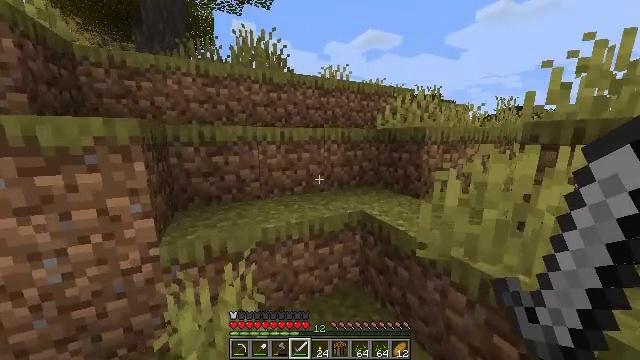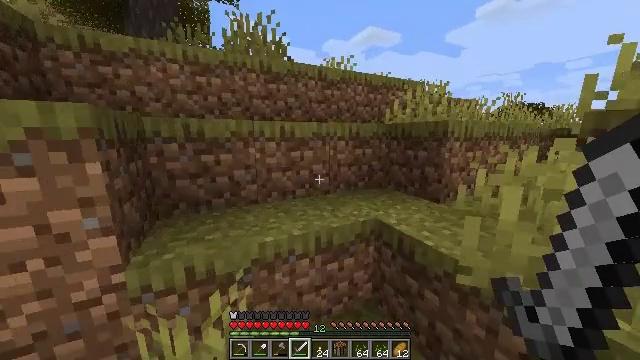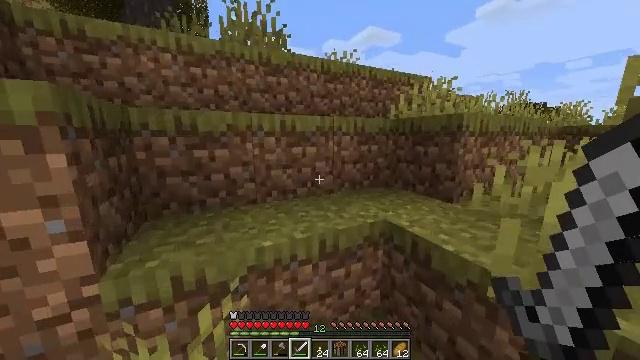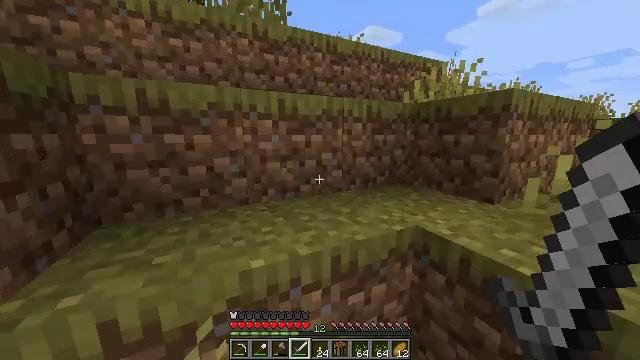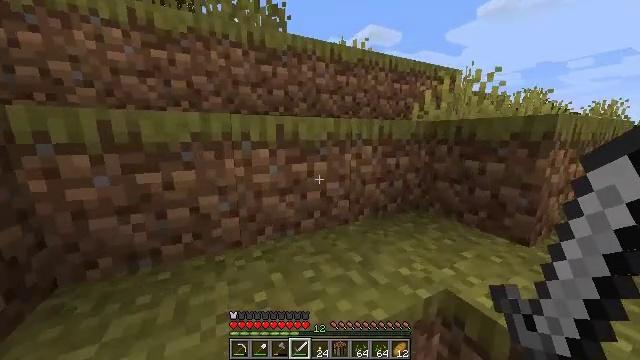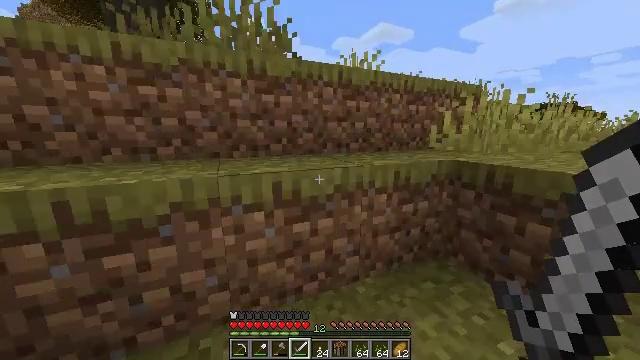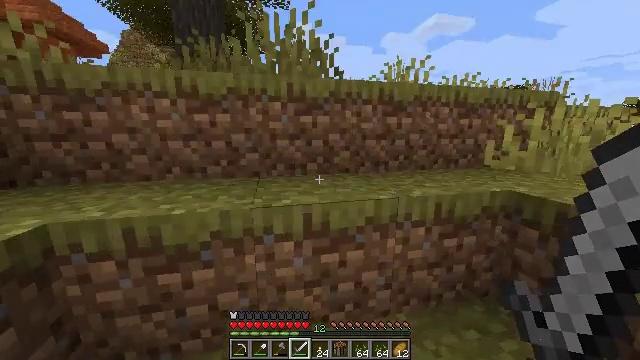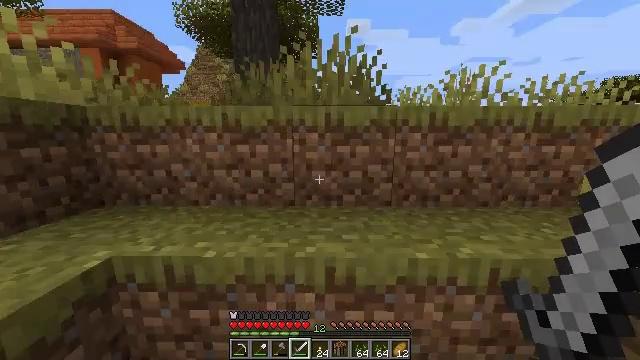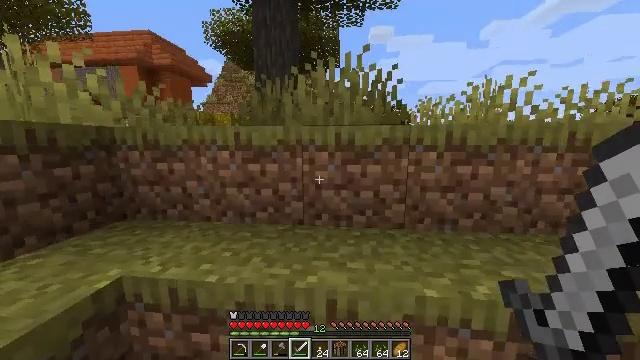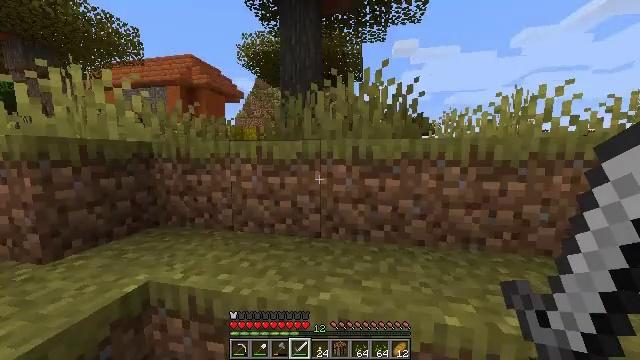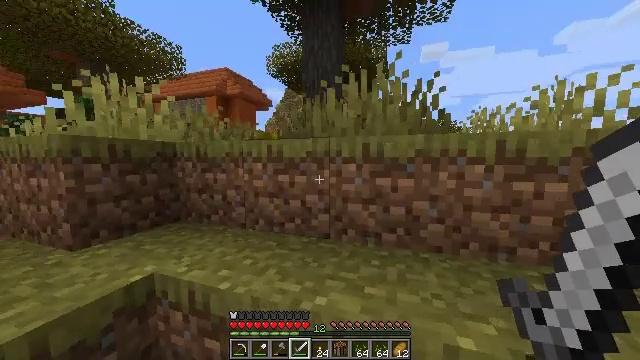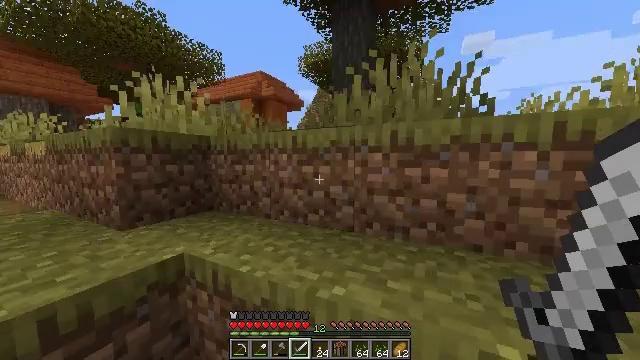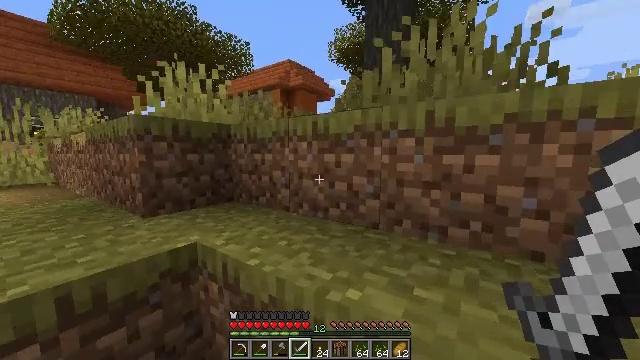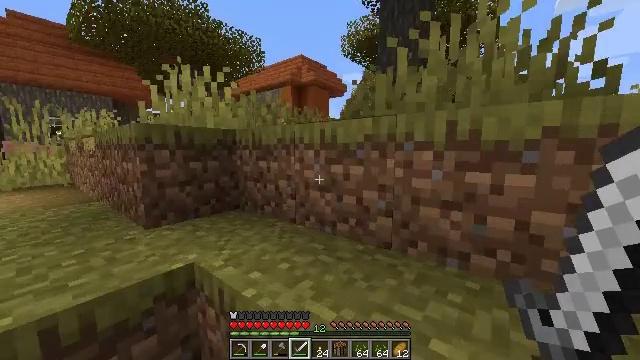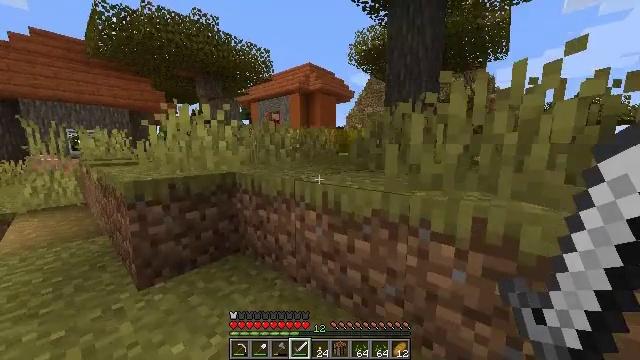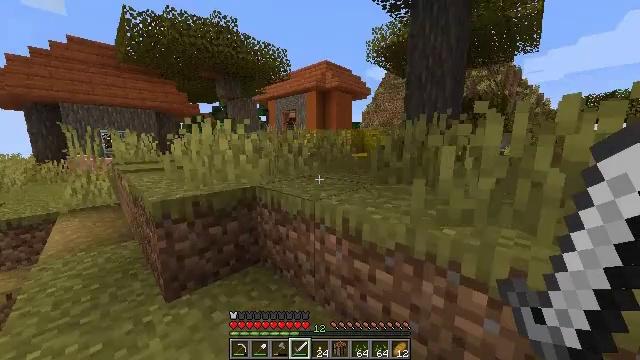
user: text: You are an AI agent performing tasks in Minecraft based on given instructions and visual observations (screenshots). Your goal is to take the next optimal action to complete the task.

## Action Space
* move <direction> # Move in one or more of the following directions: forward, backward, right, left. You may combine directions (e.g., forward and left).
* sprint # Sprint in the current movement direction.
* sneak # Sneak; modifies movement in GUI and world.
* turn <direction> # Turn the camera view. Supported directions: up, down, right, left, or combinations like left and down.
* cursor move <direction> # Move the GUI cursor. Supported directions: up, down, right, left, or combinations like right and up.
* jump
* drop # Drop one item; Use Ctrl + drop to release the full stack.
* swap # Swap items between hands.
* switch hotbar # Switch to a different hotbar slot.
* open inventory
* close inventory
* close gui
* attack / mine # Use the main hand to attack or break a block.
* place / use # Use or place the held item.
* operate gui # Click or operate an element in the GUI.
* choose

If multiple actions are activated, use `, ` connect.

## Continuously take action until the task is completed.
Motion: motion action
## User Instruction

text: Attack the hay block to get hay.
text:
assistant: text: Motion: move forward, sprint
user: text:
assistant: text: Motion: move forward, sprint, jump
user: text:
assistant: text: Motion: move forward, sprint, jump
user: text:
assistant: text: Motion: move forward, sprint, jump
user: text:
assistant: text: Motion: move forward, sprint, turn left, jump
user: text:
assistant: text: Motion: move forward, sprint, turn left
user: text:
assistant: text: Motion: move forward, sprint, turn left and up
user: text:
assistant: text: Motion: move forward, sprint, turn left and up
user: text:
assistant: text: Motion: move forward, sprint, turn left and up
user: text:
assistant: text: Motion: move forward, sprint, turn left and up
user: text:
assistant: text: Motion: move forward, sprint, turn left
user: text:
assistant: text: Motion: move forward, sprint, turn left and down, jump
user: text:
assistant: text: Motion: move forward, sprint, turn left, jump
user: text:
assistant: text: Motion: move forward, sprint, turn left, jump
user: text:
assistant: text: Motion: move forward, sprint, turn left and down, jump
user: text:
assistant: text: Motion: move forward, sprint, turn left, jump
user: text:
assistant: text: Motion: move forward, sprint
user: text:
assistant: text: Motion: move forward, sprint
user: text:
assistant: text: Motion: move forward, sprint
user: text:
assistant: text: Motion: move forward, sprint
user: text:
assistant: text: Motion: move forward, sprint, turn down
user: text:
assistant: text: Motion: move forward, sprint, turn down, jump
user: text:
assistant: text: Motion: move forward, sprint, turn down, jump
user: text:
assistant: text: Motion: move forward, sprint, turn down, jump
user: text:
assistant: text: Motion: move forward, sprint, turn down, jump
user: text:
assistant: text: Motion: move forward, sprint, turn down, jump
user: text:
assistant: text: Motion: move forward, sprint
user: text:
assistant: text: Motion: move forward, sprint
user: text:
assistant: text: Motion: move forward, sprint
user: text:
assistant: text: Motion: move forward, sprint